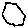
Label: hexagon